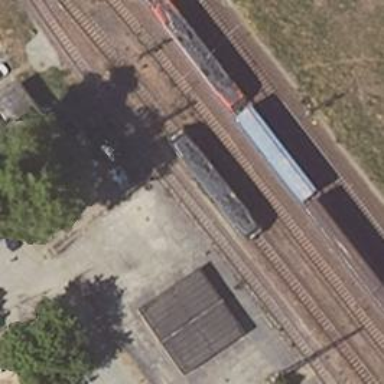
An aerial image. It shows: Railway yard used for servicing trains.